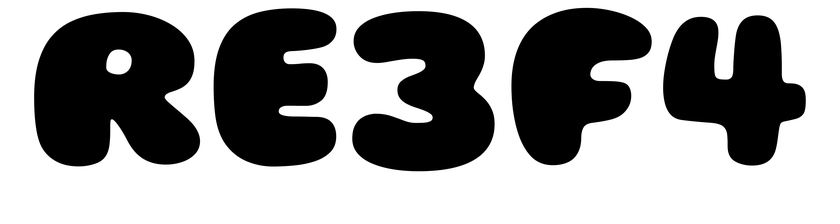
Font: Gluten_Black